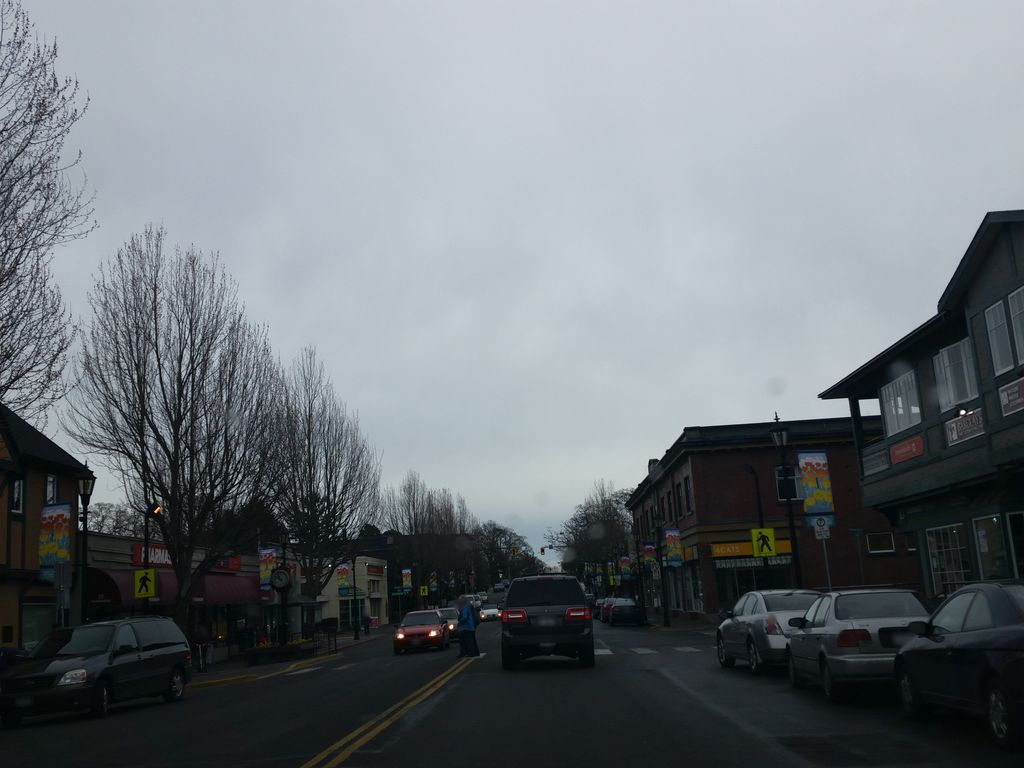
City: victoria